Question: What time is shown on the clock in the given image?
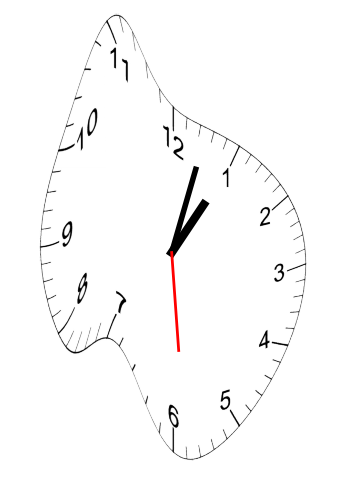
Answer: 01:02:29